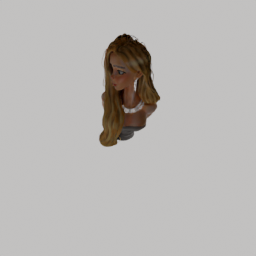
Label: people